Question: How to get the total number and percentage in google charts?
I just want to get the percent and the number in the google charts, are there options that need to be set?
'''
google.charts.load('current', {packages: ['corechart', 'bar']});
google.charts.setOnLoadCallback(drawBasic);
function drawBasic() {
var data = google.visualization.arrayToDataTable([
['City', '2010 Population',],
['New York City, NY', <PHONE>],
['Los Angeles, CA', <PHONE>],
['Chicago, IL', <PHONE>],
['Houston, TX', <PHONE>],
['Philadelphia, PA', <PHONE>]
]);
var options = {
title: 'Population of Largest U.S. Cities',
chartArea: {width: '50%'},
};
var chart = new google.visualization.BarChart(document.getElementById('chart_div'));
chart.draw(data, options);
}
'''
'''
<script type="text/javascript" src="https://www.gstatic.com/charts/loader.js"></script>
<div id="chart_div"></div>
'''
Sample output below:

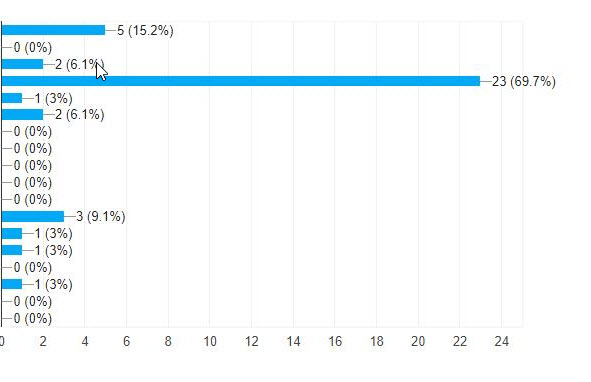
Answer: use the <URL> method to find the total
'''
var groupData = google.visualization.data.group(
data,
[{column: 0, modifier: function () {return 'total'}, type:'string'}],
[{column: 1, aggregation: google.visualization.data.sum, type: 'number'}]
);
'''
and a 'DataView' to add an ''annotation'' column
see following working snippet...
'''
google.charts.load('current', {
callback: drawBasic,
packages: ['corechart']
});
function drawBasic() {
var data = google.visualization.arrayToDataTable([
['City', '2010 Population',],
['New York City, NY', <PHONE>],
['Los Angeles, CA', <PHONE>],
['Chicago, IL', <PHONE>],
['Houston, TX', <PHONE>],
['Philadelphia, PA', <PHONE>]
]);
var groupData = google.visualization.data.group(
data,
[{column: 0, modifier: function () {return 'total'}, type:'string'}],
[{column: 1, aggregation: google.visualization.data.sum, type: 'number'}]
);
var formatPercent = new google.visualization.NumberFormat({
pattern: '#,##0.0%'
});
var formatShort = new google.visualization.NumberFormat({
pattern: 'short'
});
var view = new google.visualization.DataView(data);
view.setColumns([0, 1, {
calc: function (dt, row) {
var amount = formatShort.formatValue(dt.getValue(row, 1));
var percent = formatPercent.formatValue(dt.getValue(row, 1) / groupData.getValue(0, 1));
return amount + ' (' + percent + ')';
},
type: 'string',
role: 'annotation'
}]);
var options = {
annotations: {
alwaysOutside: true
},
title: 'Population of Largest U.S. Cities',
chartArea: {width: '50%'},
};
var chart = new google.visualization.BarChart(document.getElementById('chart_div'));
chart.draw(view, options);
}
'''
'''
<script src="https://www.gstatic.com/charts/loader.js"></script>
<div id="chart_div"></div>
'''